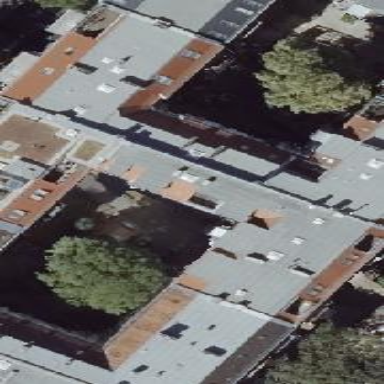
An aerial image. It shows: Unique apartment building with quadruple saltbox roof shape.